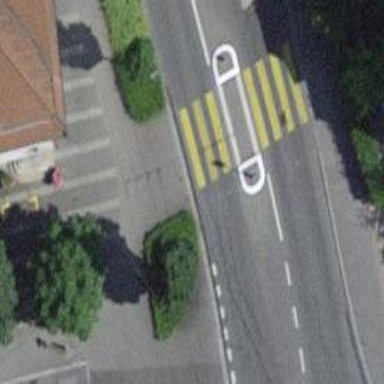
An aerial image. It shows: Zebra crossing on footway.